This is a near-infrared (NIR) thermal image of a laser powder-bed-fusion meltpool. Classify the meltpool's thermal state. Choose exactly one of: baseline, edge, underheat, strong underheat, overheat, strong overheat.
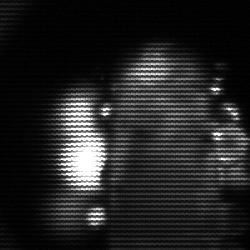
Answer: strong underheat